RGB frame:
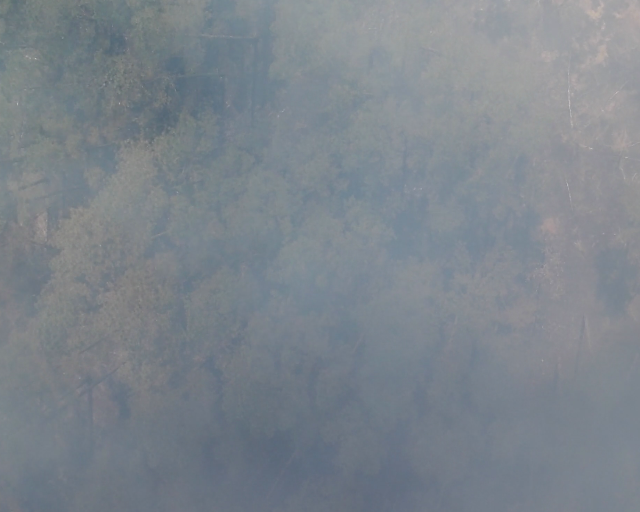
Thermal frame:
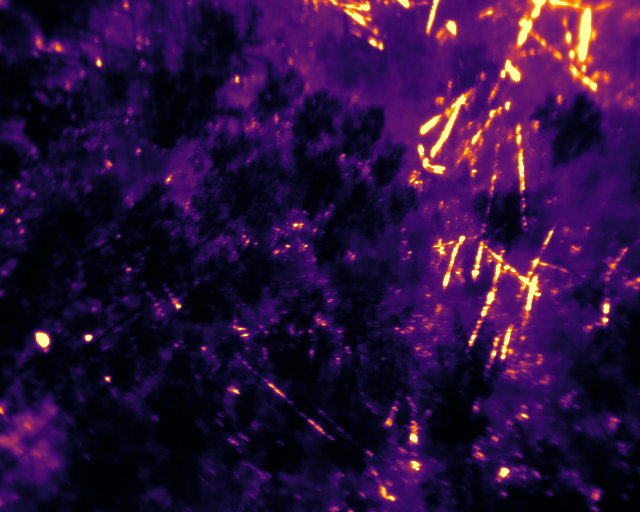
Captured: 2026-02-27 02:40:49
Pixels at or above 80 °C: 6875 (fraction of frame: 0.02098)